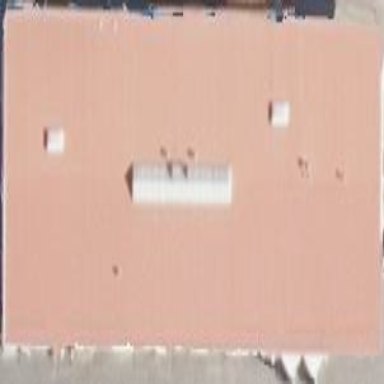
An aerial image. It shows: Commercial building housing car service shop.